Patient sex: M
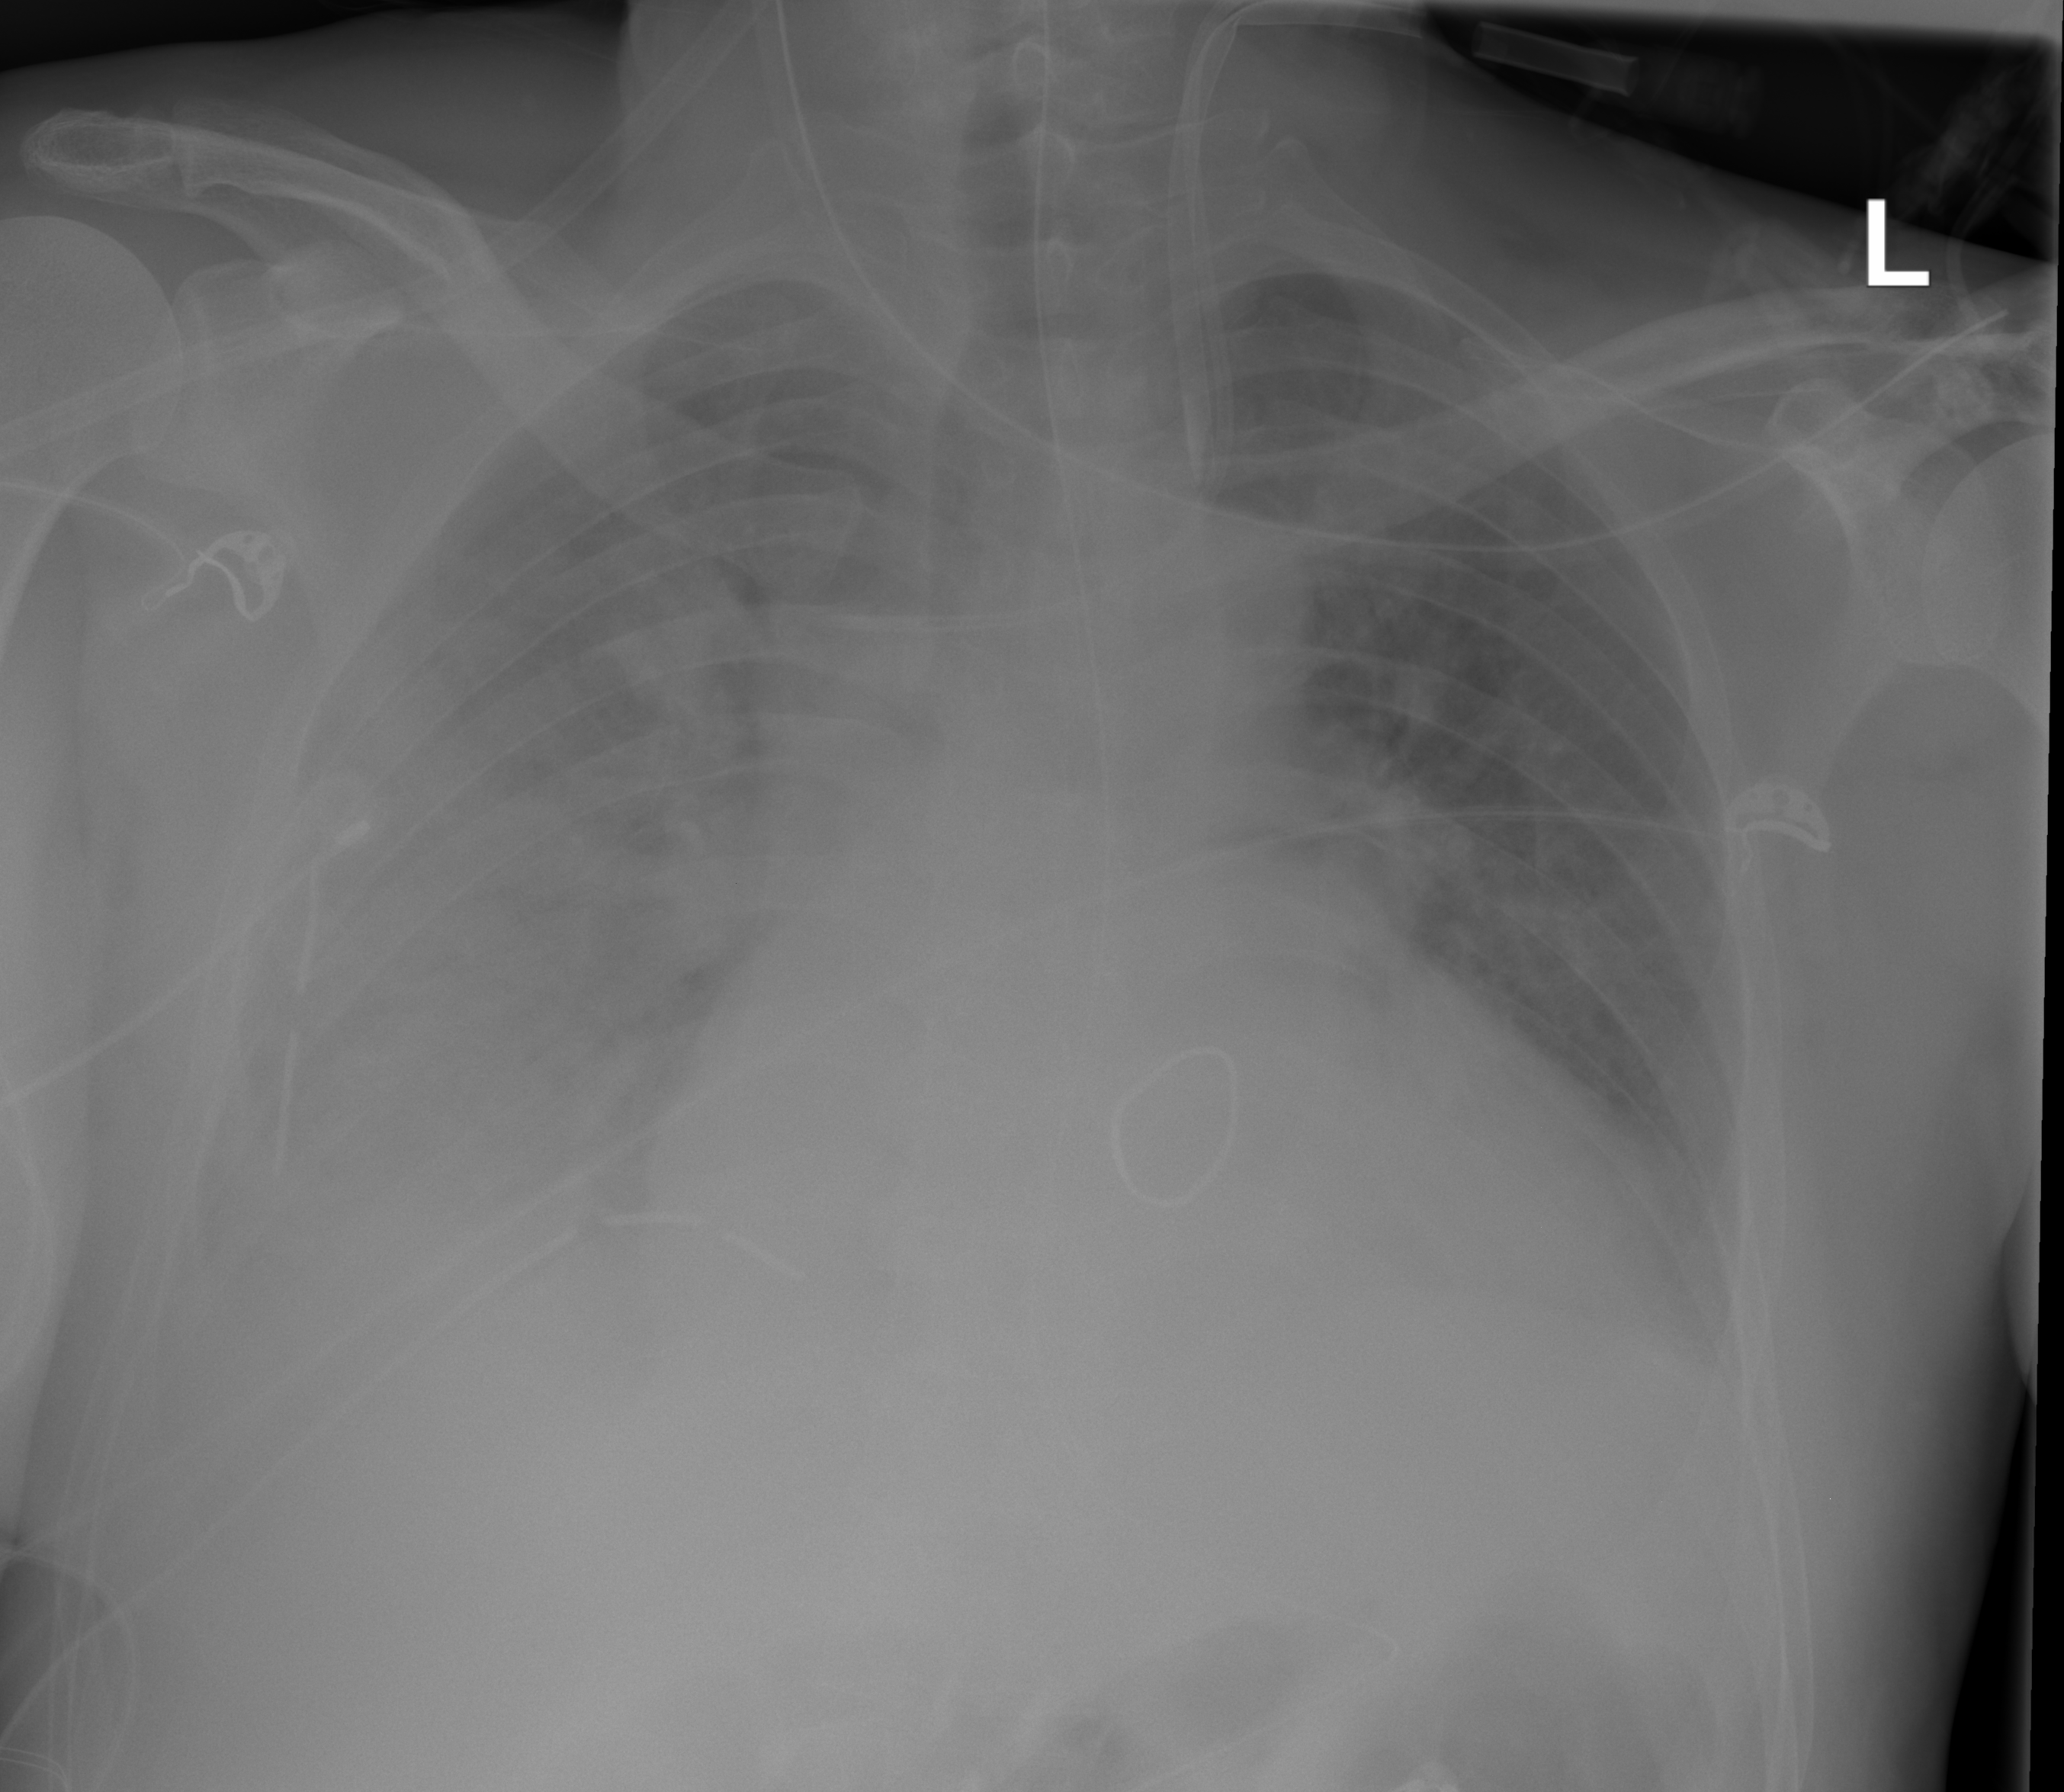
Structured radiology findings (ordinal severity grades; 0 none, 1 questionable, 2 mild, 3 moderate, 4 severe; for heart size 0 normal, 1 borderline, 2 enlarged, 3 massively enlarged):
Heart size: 2
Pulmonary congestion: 2
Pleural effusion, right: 3
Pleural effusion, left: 2
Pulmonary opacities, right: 3
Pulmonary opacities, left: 0
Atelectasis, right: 3
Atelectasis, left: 2